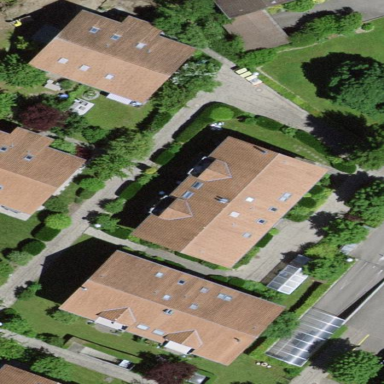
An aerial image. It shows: Residential building.